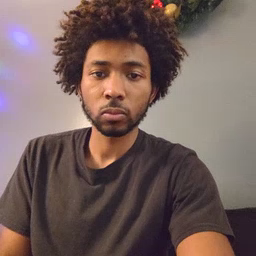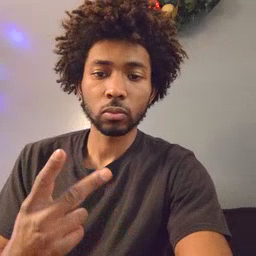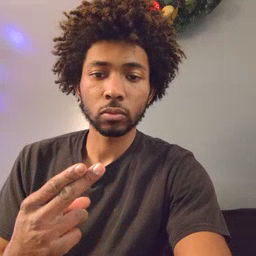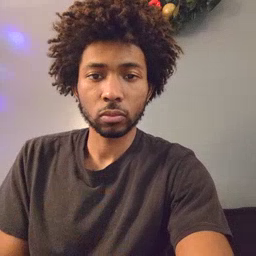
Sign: scissors